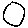
Label: circle